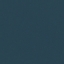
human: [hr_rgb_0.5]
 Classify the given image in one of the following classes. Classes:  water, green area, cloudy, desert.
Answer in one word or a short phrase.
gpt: water